Question: I have a 'DataGrid' that looks like this:

Here's my current code:
'''
<DataGrid x:Name="DataGrid" HorizontalAlignment="Center" VerticalAlignment="Center"
ColumnWidth="100" ColumnHeaderHeight="50" RowHeight="50" RowHeaderWidth="115" Padding="5"
BorderBrush="#FF646464" FontSize="18" FontFamily="Segoe UI"
CanUserReorderColumns="False" CanUserResizeColumns="False" CanUserSortColumns="False" CanUserResizeRows="False"
Focusable="False" IsEnabled="False" IsReadOnly="True">
<DataGrid.Background>
<SolidColorBrush Color="#FFFFFFC8"/>
</DataGrid.Background>
<DataGrid.Columns>
<DataGridTextColumn CellStyle="{StaticResource DataGridCellStyle}" Binding="{Binding In}" Header="In"/>
<DataGridTextColumn CellStyle="{StaticResource DataGridCellStyle}" Binding="{Binding Out}" Header="Out"/>
<DataGridTextColumn CellStyle="{StaticResource DataGridCellStyle}" Binding="{Binding Hours}" Header="Hours"/>
</DataGrid.Columns>
<DataGrid.ColumnHeaderStyle>
<Style TargetType="{x:Type DataGridColumnHeader}">
<Setter Property="Background" Value="#FFFFFFC8"/>
<Setter Property="BorderBrush" Value="DarkSlateGray"/>
<Setter Property="BorderThickness" Value="1, 2"/>
<Setter Property="FontWeight" Value="SemiBold"/>
<Setter Property="HorizontalContentAlignment" Value="Center"/>
<Setter Property="Padding" Value="5"/>
</Style>
</DataGrid.ColumnHeaderStyle>
<DataGrid.RowBackground>
<SolidColorBrush Color="Transparent"/>
</DataGrid.RowBackground>
<DataGrid.RowHeaderStyle>
<Style TargetType="{x:Type DataGridRowHeader}">
<Setter Property="Background" Value="#FFFFFFC8"/>
<Setter Property="BorderBrush" Value="DarkSlateGray"/>
<Setter Property="BorderThickness" Value="2, 1"/>
<Setter Property="FontWeight" Value="SemiBold"/>
<Setter Property="Padding" Value="5"/>
</Style>
</DataGrid.RowHeaderStyle>
<DataGrid.RowHeaderTemplate>
<DataTemplate>
<TextBlock Text="{Binding RelativeSource={RelativeSource Mode=FindAncestor, AncestorType={x:Type DataGridRow}}, Path=Item.Day}"/>
</DataTemplate>
</DataGrid.RowHeaderTemplate>
</DataGrid>
'''
I'd like to keep the 'DataGrid' disabled, functionality-wise, but I'd like to keep the text black (rather than grey). How can I achieve this?
My 'DataGridCellStyle' is within the '<Window.Resources>':
'''
<Style x:Key="DataGridCellStyle" TargetType="DataGridCell">
<Setter Property="Template">
<Setter.Value>
<ControlTemplate TargetType="{x:Type DataGridCell}">
<ContentPresenter HorizontalAlignment="Center" VerticalAlignment="Center"/>
</ControlTemplate>
</Setter.Value>
</Setter>
</Style>
'''
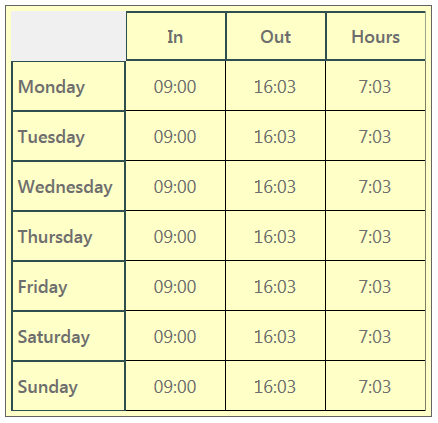
Answer: No need to mess with Styles, just set the DataGrid's 'IsHitTestVisible' to 'False'.
You can then also remove 'CanUserReorderColumns="False" CanUserResizeColumns="False" CanUserSortColumns="False" CanUserResizeRows="False" Focusable="False"':
'''
<DataGrid x:Name="DataGrid" HorizontalAlignment="Center" VerticalAlignment="Center"
ColumnWidth="100" ColumnHeaderHeight="50" RowHeight="50" RowHeaderWidth="115" Padding="5"
BorderBrush="#FF646464" FontSize="18" FontFamily="Segoe UI"
IsHitTestVisible="False">
....
'''